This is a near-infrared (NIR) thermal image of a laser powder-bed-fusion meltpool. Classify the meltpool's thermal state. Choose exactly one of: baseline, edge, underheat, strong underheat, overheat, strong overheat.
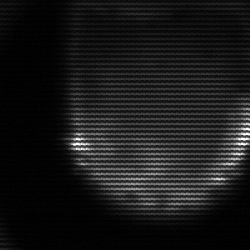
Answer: edge